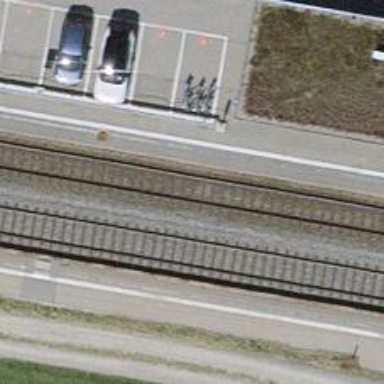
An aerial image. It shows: Railway stop with public transport stop position.